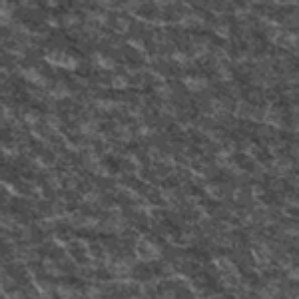
Label: frost